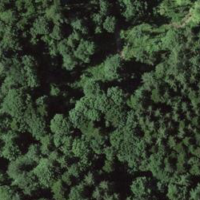
EUNIS habitat code: 41
Species observed at this site:
Allium ursinum
Aegopodium podagraria